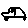
Label: car